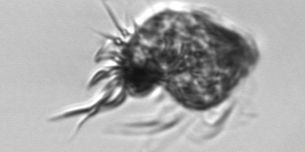
Label: Tontonia_appendiculariformis